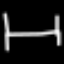
Label: bed